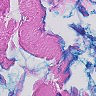
Metastatic tissue present: no